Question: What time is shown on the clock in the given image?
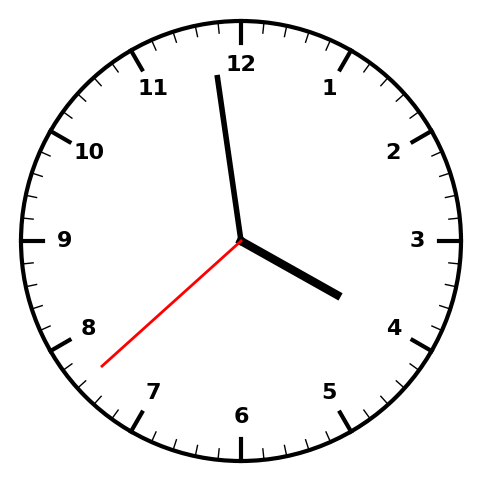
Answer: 03:58:38